Aerial crown-view tile of a tropical tree (Barro Colorado Island, Panama), acquired 20250512:
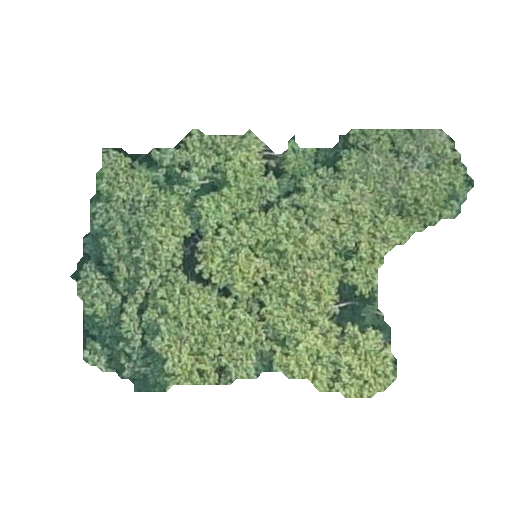
Species: Guazuma ulmifolia
GBIF accepted scientific name: Guazuma ulmifolia
Crown area: 115.629 m²